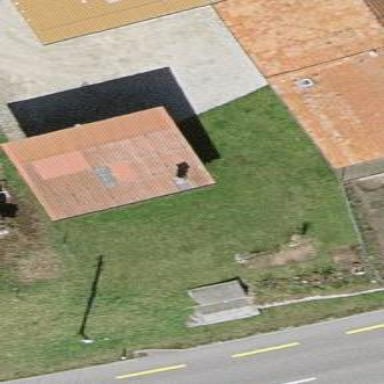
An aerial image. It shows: Shed building.